Aerial crown-view tile of a tropical tree (Barro Colorado Island, Panama), acquired 20241014:
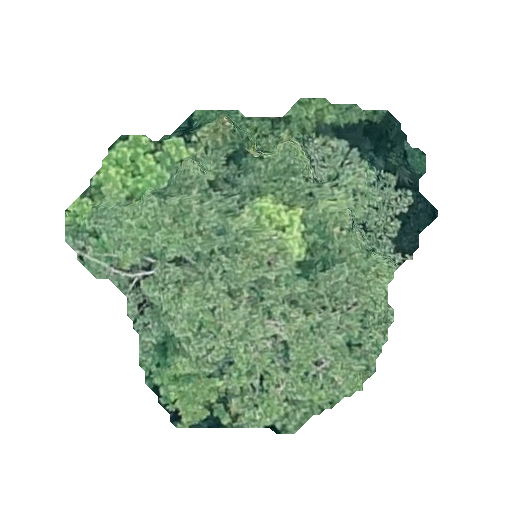
Species: Poulsenia armata
GBIF accepted scientific name: Poulsenia armata
Crown area: 133.956 m²